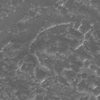
Atmospheric dust classification: not_dusty